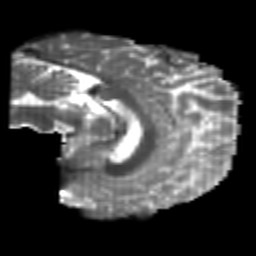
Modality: T2w
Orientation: sagittal
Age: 22
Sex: male
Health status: healthy
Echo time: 0.074 s